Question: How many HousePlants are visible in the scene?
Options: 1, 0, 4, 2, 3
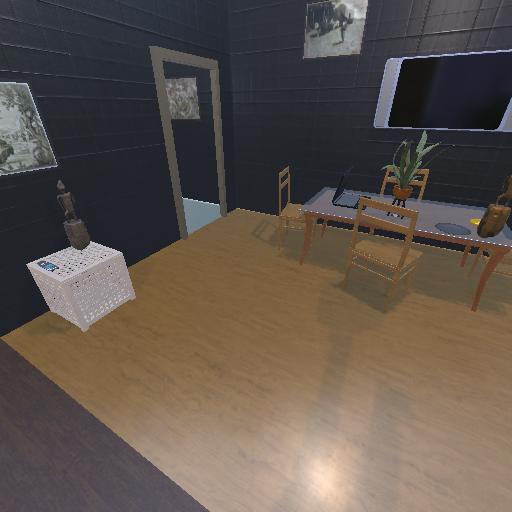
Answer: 1